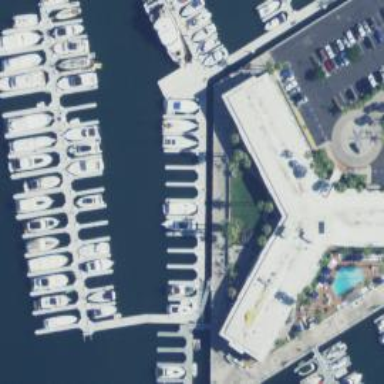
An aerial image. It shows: Man-made pier.